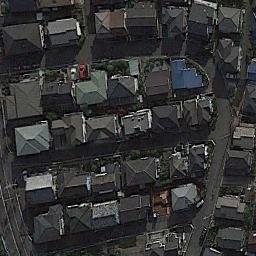
Label: residential